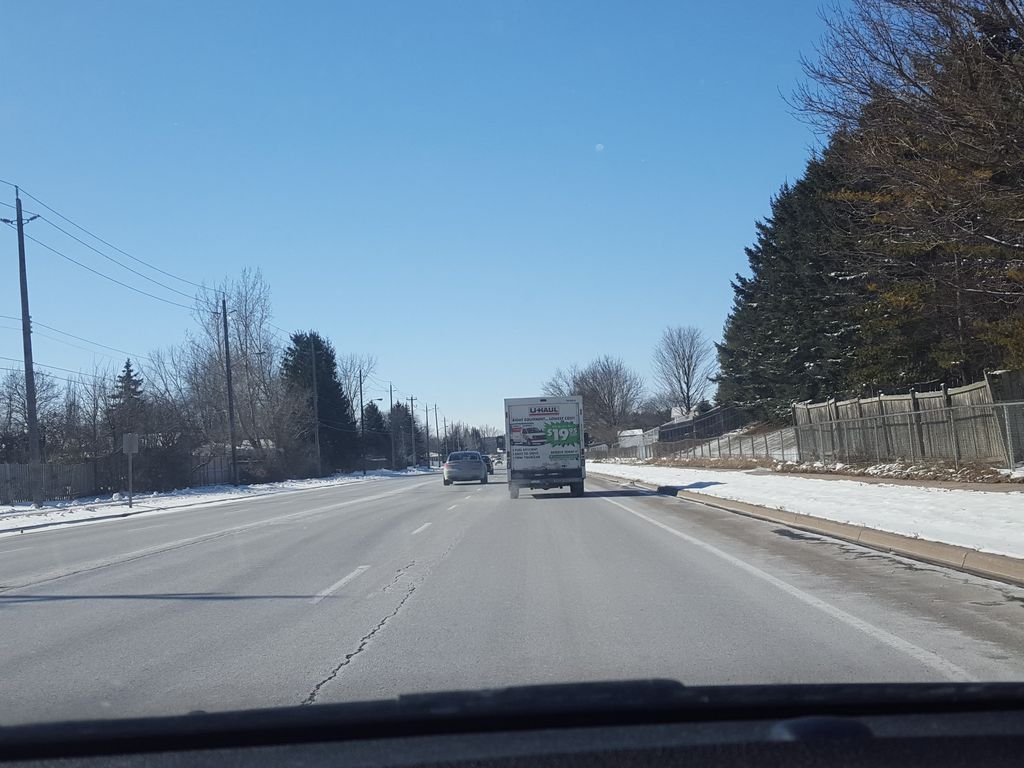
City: kitchener-waterloo